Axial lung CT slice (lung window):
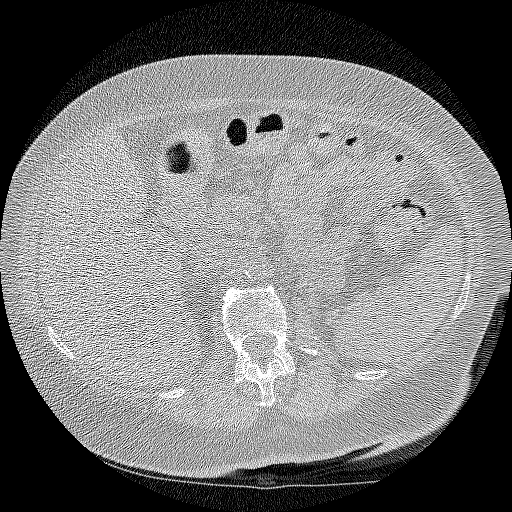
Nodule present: no